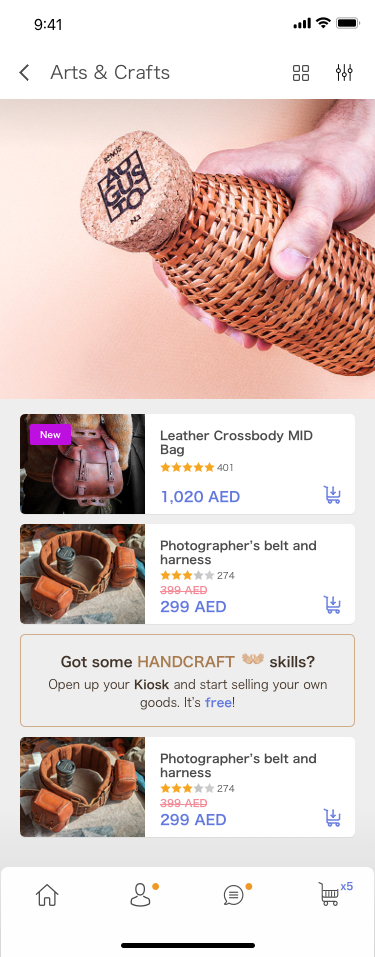
Text in this UI design:
Arts & Crafts